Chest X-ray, AP view. Patient: 56 years old, sex F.
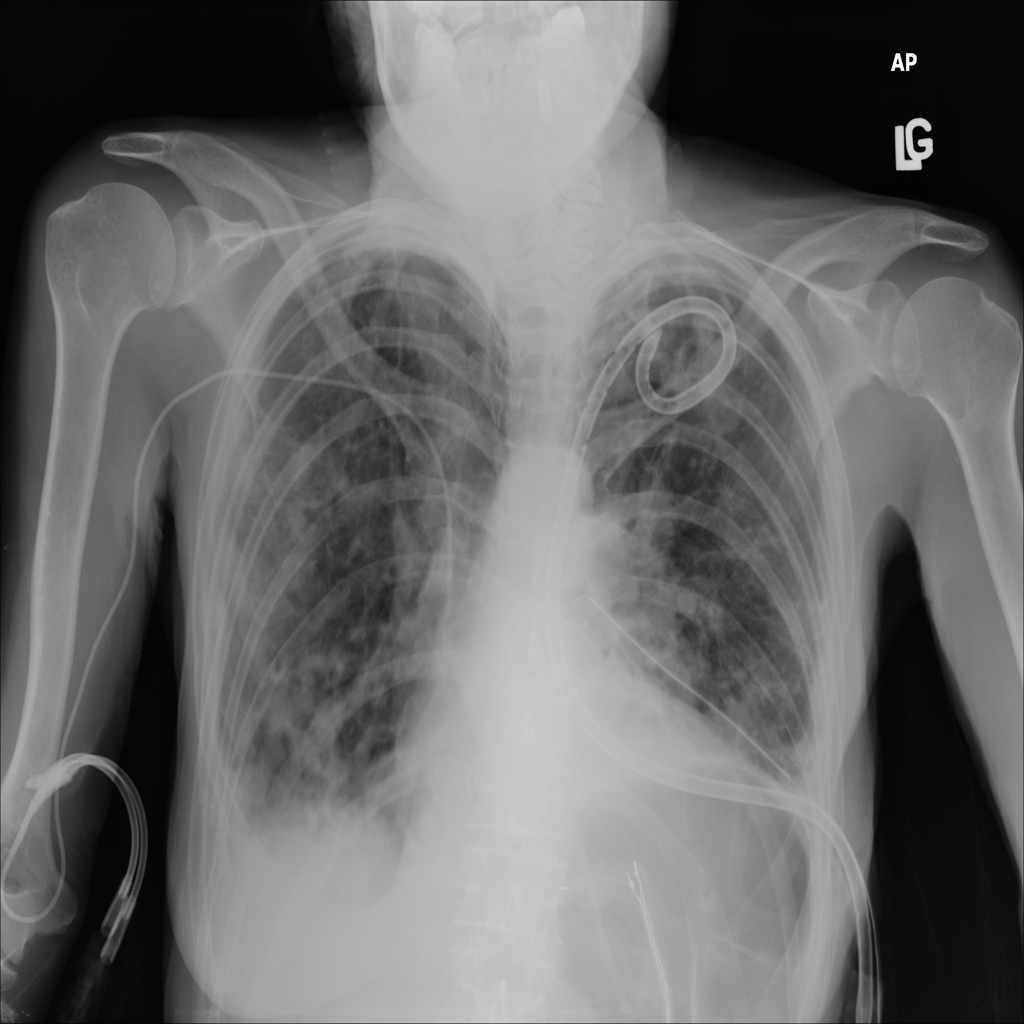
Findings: No Finding